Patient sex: F
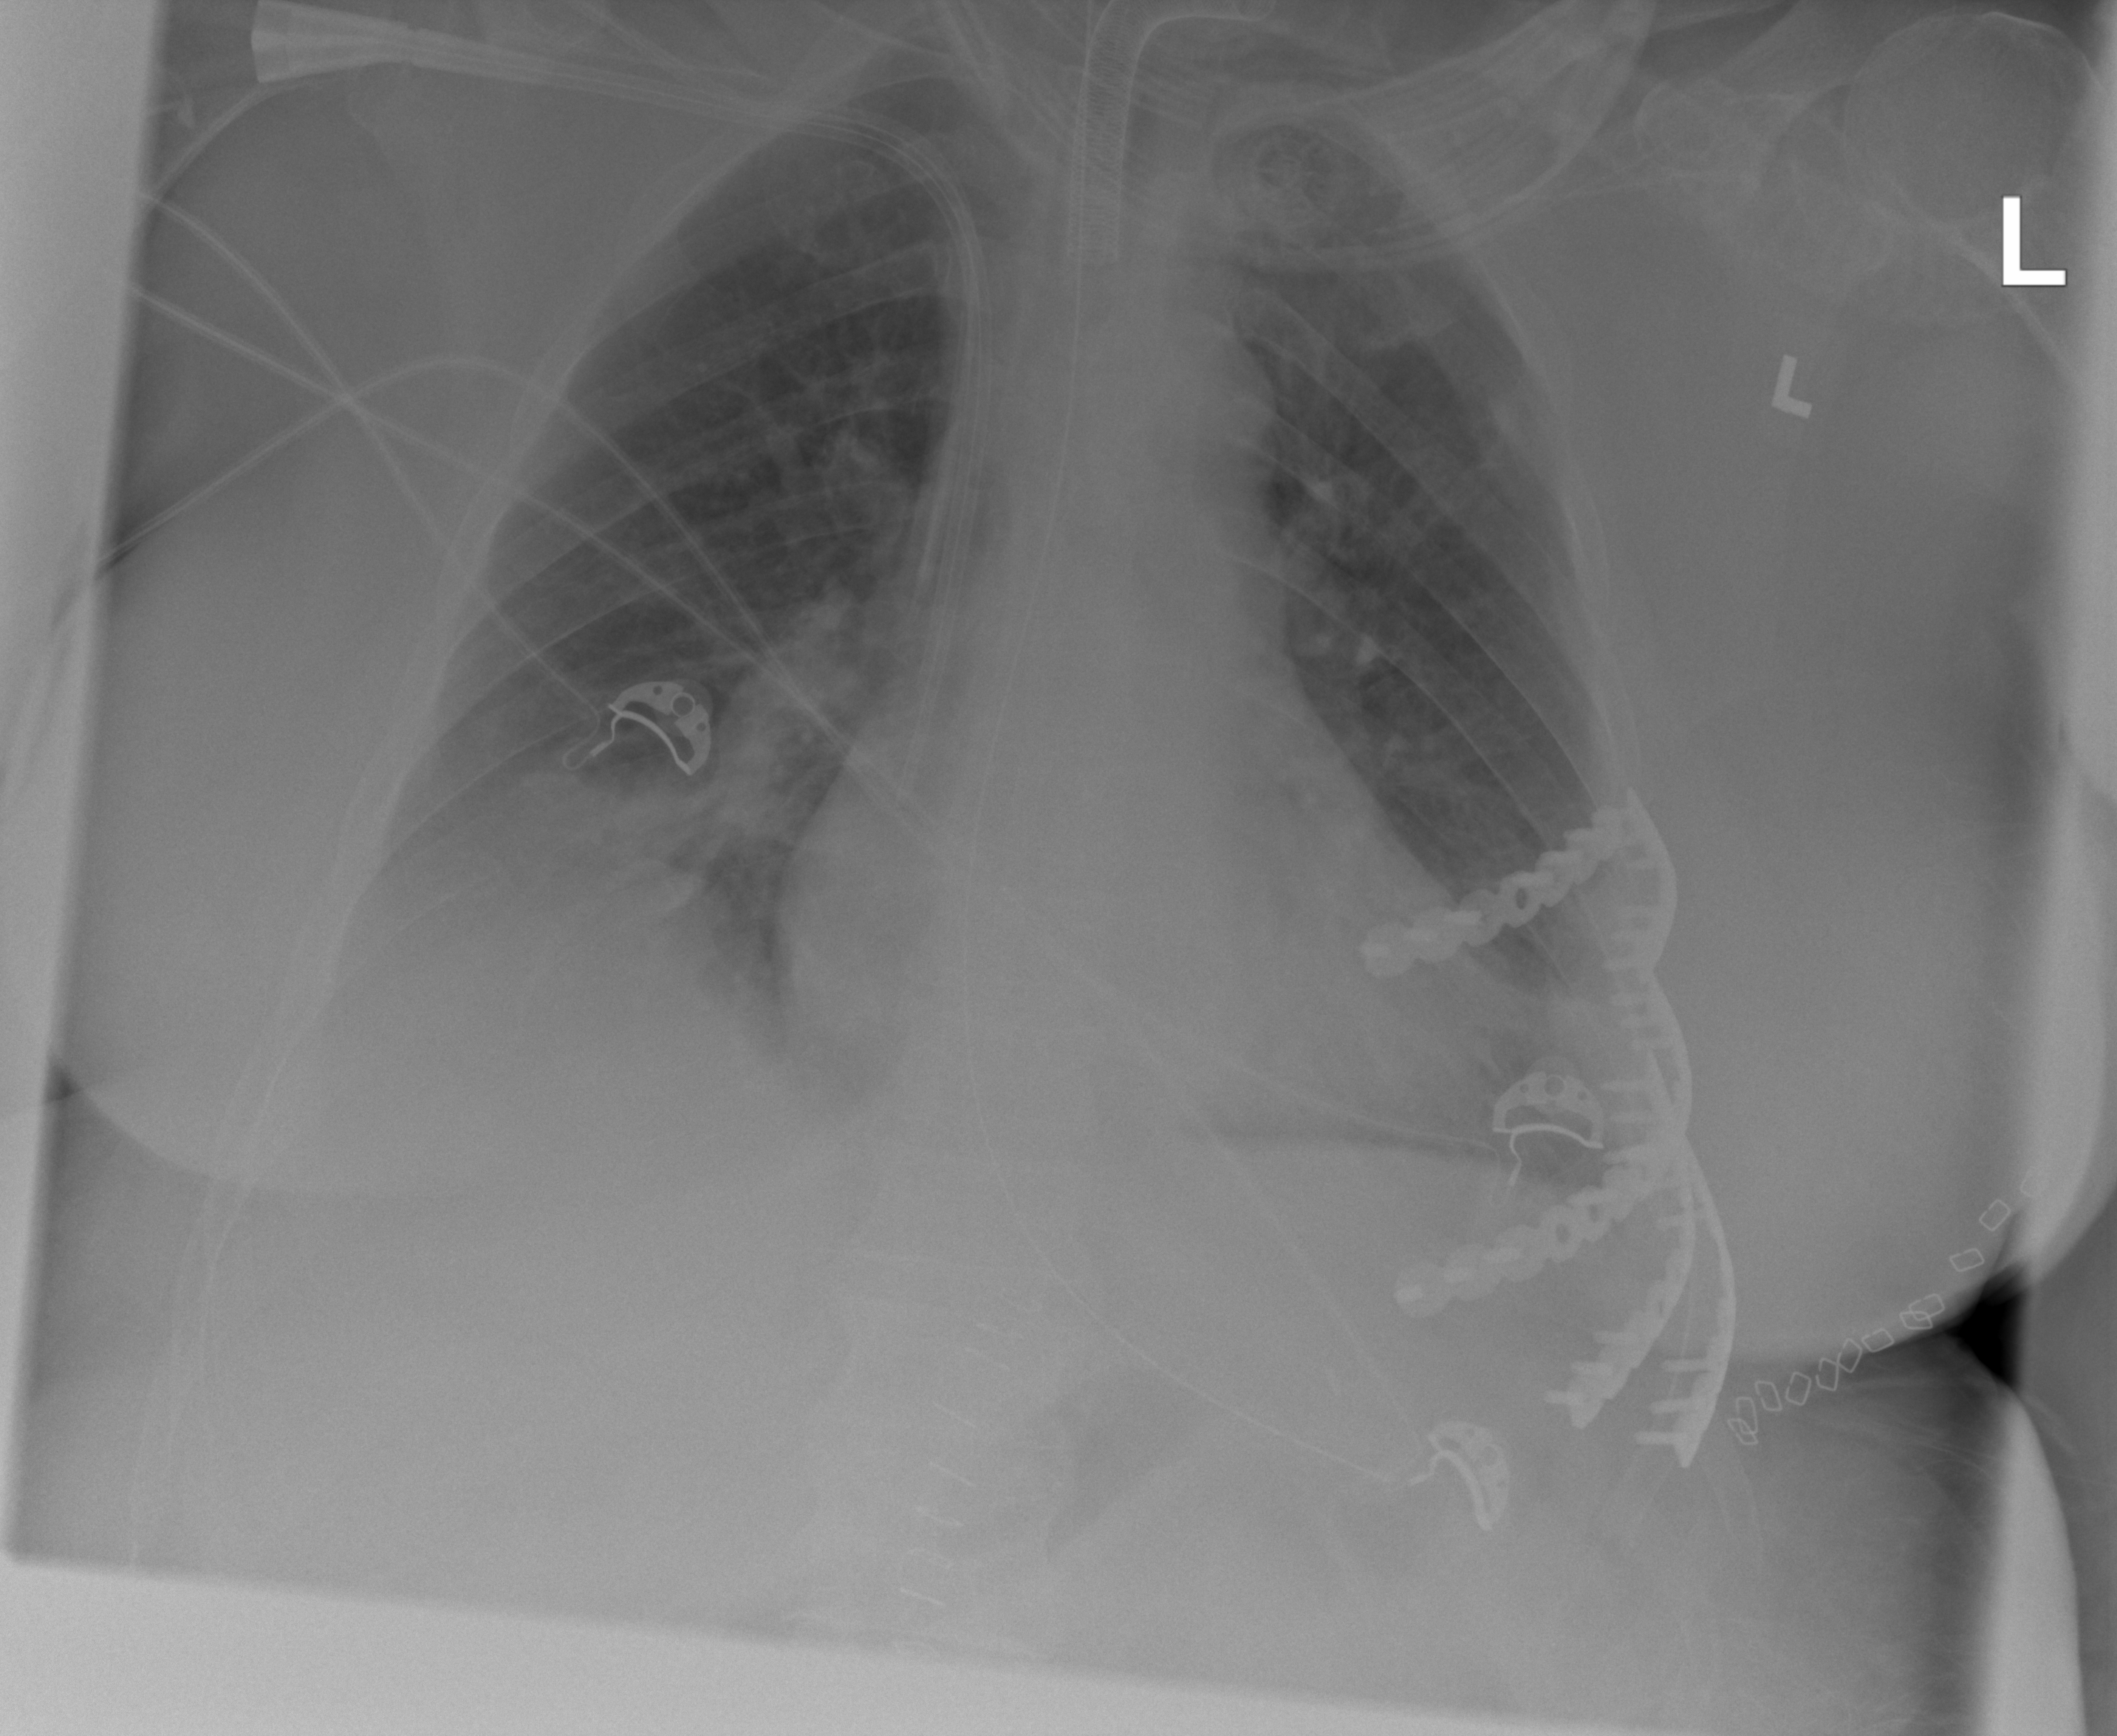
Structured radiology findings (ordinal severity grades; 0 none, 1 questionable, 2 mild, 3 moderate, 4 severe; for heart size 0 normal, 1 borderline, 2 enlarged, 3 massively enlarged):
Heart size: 2
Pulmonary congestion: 2
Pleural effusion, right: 2
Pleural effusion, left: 0
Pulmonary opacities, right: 2
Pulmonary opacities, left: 2
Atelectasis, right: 2
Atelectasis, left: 2